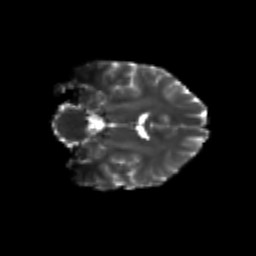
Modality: T2w
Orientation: coronal
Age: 24
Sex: female
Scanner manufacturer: siemens
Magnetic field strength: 3 T
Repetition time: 3.5 s
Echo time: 0.113 s